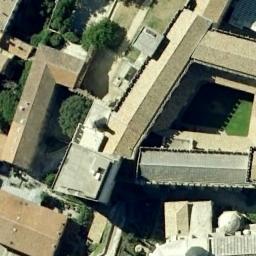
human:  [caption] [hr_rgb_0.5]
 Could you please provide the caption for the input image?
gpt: The palace is on the grass next to some buildings .

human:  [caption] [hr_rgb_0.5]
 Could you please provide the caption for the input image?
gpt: Most of the palaces' roofs are orange .

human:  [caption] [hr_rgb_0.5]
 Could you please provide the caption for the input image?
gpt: There are some trees near the palace .

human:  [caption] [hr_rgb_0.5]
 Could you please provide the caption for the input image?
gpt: The palace has some palaces of different shapes .

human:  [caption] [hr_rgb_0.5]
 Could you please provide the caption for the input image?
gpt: There are some green trees in the palace .